Aerial crown-view tile of a tropical tree (Barro Colorado Island, Panama), acquired 20241112:
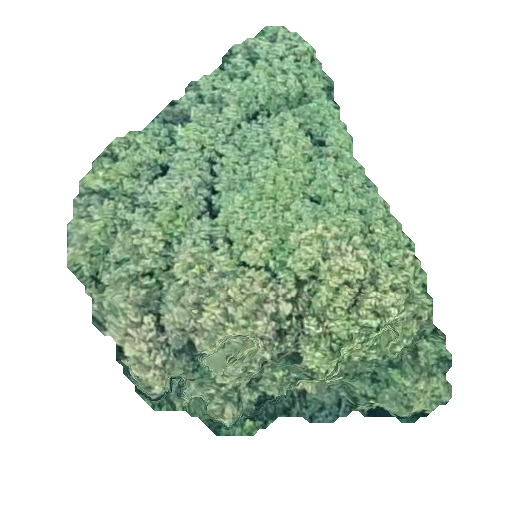
Species: Prioria copaifera
GBIF accepted scientific name: Prioria copaifera
Crown area: 160.103 m²